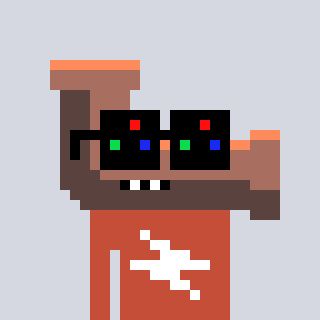
a pixel art character with square black sunglasses, a pipe-shaped head and a rust-colored body on a cool background